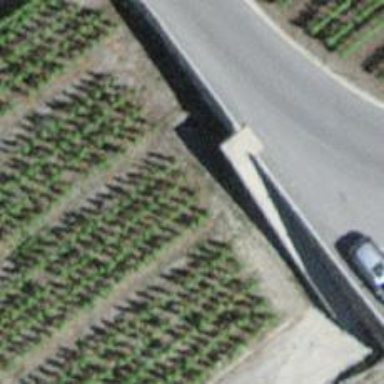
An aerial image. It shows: Footway along the road.